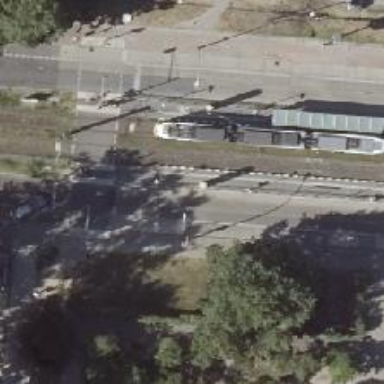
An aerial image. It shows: Tram stop position for public transport.